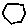
Label: hexagon